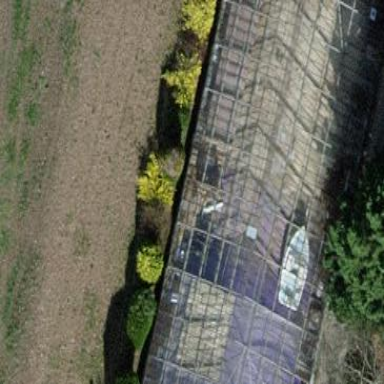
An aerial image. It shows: Greenhouse.